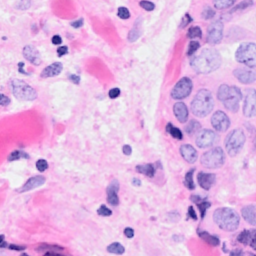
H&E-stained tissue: Breast